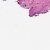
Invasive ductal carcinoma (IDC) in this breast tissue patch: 0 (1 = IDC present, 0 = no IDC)